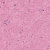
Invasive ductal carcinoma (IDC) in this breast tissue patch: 0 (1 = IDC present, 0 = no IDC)